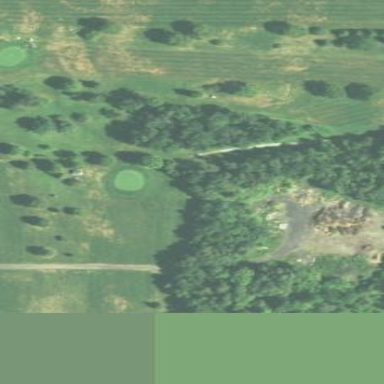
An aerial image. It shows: Golf course.